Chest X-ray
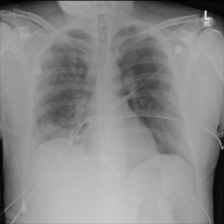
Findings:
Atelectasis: positive
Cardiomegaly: negative
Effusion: negative
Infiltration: negative
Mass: negative
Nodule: negative
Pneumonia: negative
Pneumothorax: negative
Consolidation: negative
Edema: negative
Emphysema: negative
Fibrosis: negative
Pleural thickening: negative
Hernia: negative